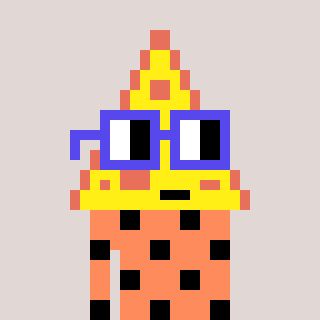
a pixel art character with square blue glasses, a pizza-shaped head and a peachy-colored body on a warm background